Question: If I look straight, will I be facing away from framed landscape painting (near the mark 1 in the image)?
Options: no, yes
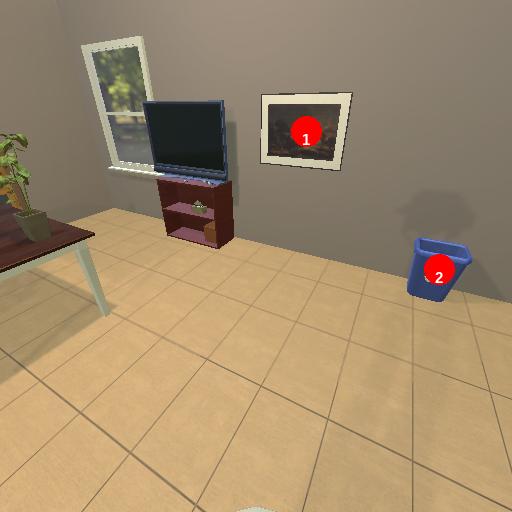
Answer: no